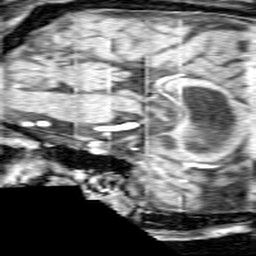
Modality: angio
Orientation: sagittal
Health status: ill
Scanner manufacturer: siemens
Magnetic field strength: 1.5 T
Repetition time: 0.039 s
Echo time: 0.00502 s